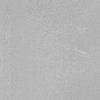
Atmospheric dust classification: dusty